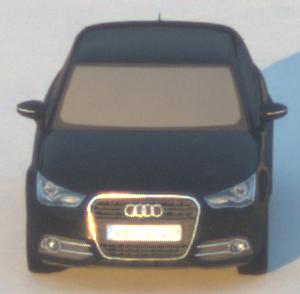
Make: Audi
Model: A1 Sportback 1.2 TFSI
Detailed model: A1 (8X) Sportback
Model produced from: 2012/03
Model produced until: 2014/11
Doors: 5
Color: black
Road condition: dry road
Daytime: sunrise or sunset
Contrast: medium contrast